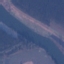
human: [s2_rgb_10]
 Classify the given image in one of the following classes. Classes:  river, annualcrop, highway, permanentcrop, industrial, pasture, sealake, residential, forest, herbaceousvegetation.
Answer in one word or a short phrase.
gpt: River